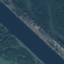
Label: River